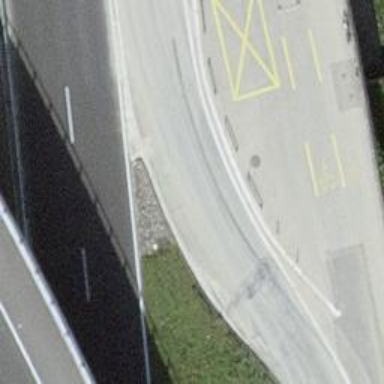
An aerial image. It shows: Primary link highway with asphalt surface.